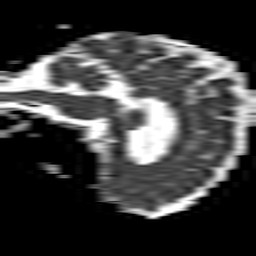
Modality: ADC
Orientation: sagittal
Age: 58
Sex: male
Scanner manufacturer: philips
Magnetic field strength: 1.5 T
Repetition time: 4.6 s
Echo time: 0.07505 s